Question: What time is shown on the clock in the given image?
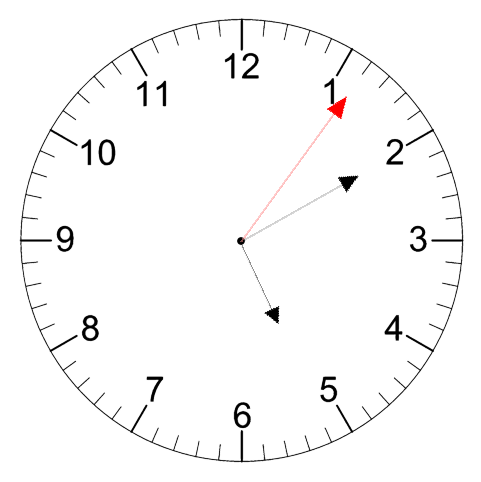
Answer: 05:10:06